Question: I have seen many believe in the following
In fact, even the <URL> says

How is this possible? Consider this simple example.
'''
Sub Sample()
Dim I As Integer
I = 123456789
End Sub
'''
If 'VBA' converts all 'Integer' values to type 'Long' , then the above should never give you the 'Overflow' error!
What am I missing here? Or should I take it that the statement is incorrect and pay serious heed to that the link says in the beginning
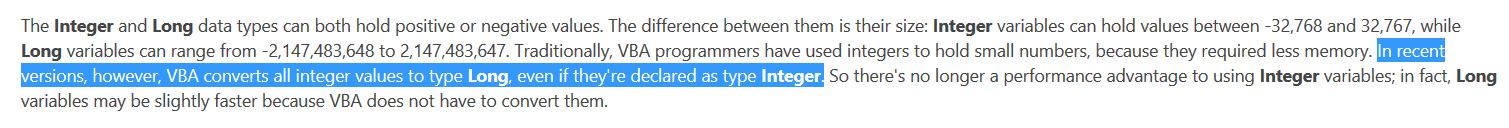
Answer: An integer declared as an 'Integer' is still type checked as an 'Integer'. The msdn documentation is referencing how the variable is stored internally. On a 32 bit system, an Integer will be stored in 32 not , while on a 16 bit system the value is stored in a 16 , it would have been stored in 16. Hence the maximum size.
There is no type conversion going on as far as VBA is concerned. An int is an int and a long is a long, even though <URL>.